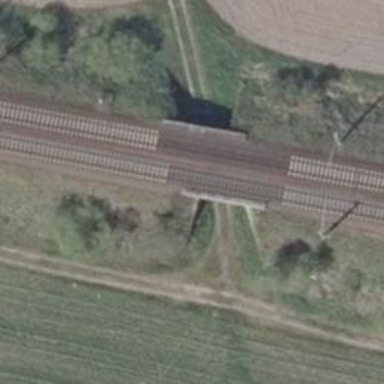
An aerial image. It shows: Bridge with railway tracks on embankment. The railway is electrified with contact line.